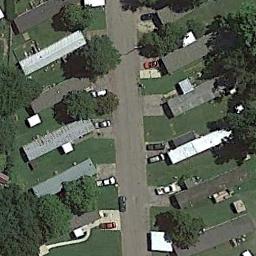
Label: mobile_home_park